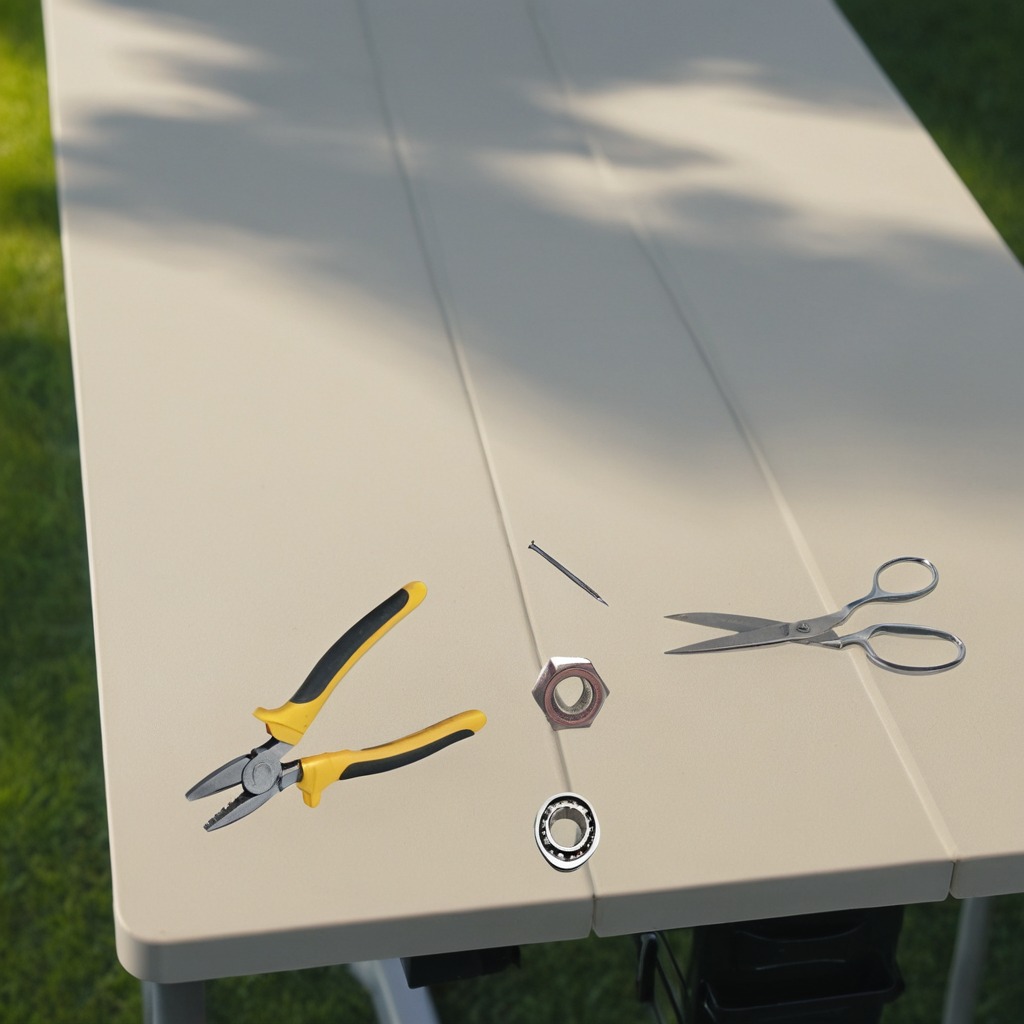
A metal ball bearing, an iron nail, pliers, a metal nut, and a pair of scissors are lying on the clean utility table in a temporary outdoor tool station afternoon light present textured surface